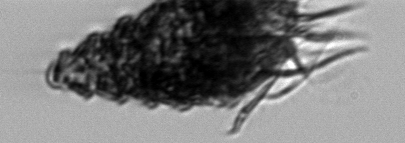
Label: Laboea_strobila